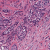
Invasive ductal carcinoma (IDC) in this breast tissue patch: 1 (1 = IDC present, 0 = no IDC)